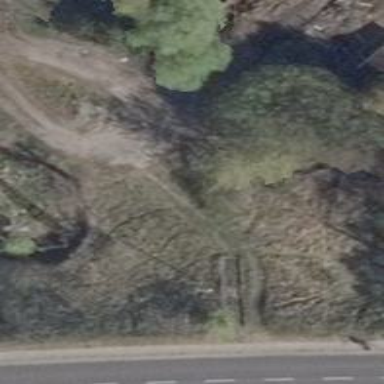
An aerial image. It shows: Path covered with grass.